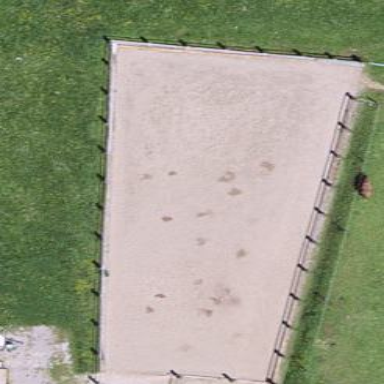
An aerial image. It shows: Equestrian pitch for leisure land activities.